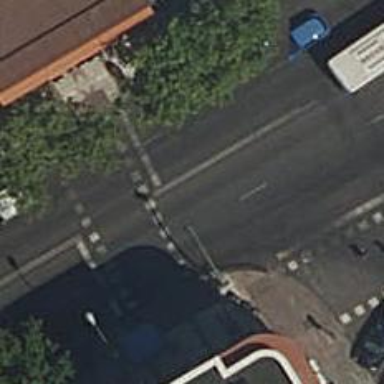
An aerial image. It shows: Zebra crossing with traffic signals. The crossing is marked by traffic lights.